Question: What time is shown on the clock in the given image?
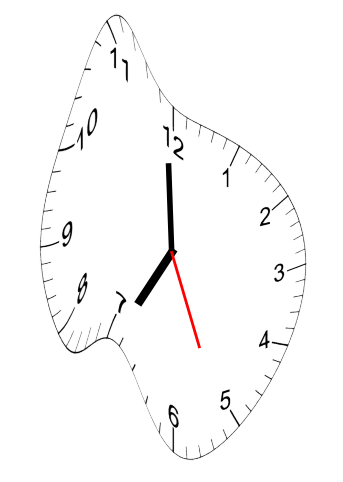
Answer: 06:59:26